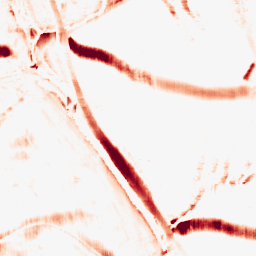
Category: morphological
Decomposition family: morphological_rect
Decomposition parameters: operation: opening
width: 10
height: 20
Upsampling method: linear_exact
Upsampling parameters: scale: 4
Upsampling scale: 4